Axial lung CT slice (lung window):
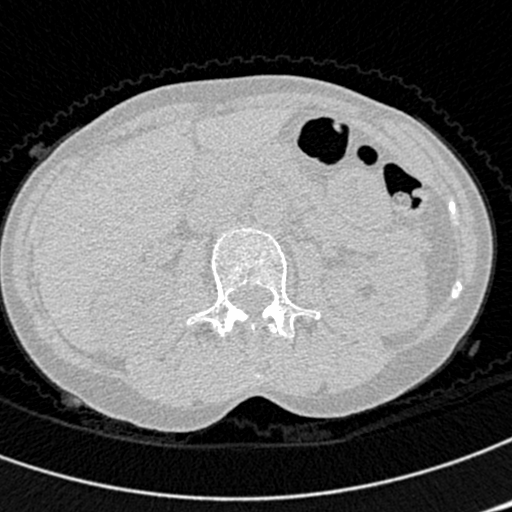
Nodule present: no